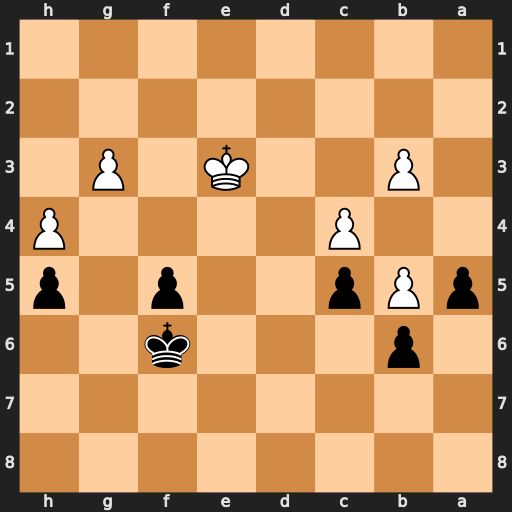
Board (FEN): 8/8/1p3k2/pPp2p1p/2P4P/1P2K1P1/8/8
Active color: b
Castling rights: -
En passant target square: -
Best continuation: Ke5 Kd3 f4 gxf4+ Kxf4